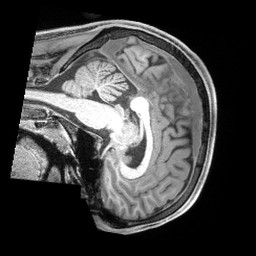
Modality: T1w
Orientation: sagittal
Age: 20
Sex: male
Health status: healthy
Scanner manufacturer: siemens
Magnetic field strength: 3 T
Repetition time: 2.4 s
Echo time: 0.00194 s